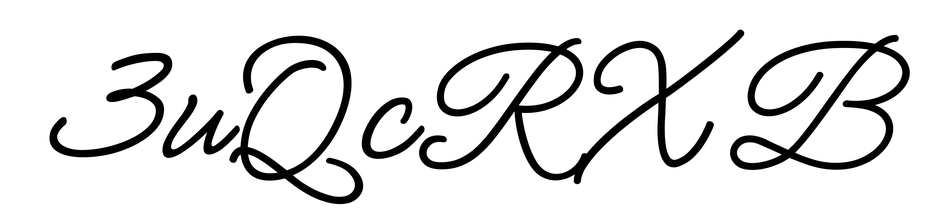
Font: MeowScript-Regular